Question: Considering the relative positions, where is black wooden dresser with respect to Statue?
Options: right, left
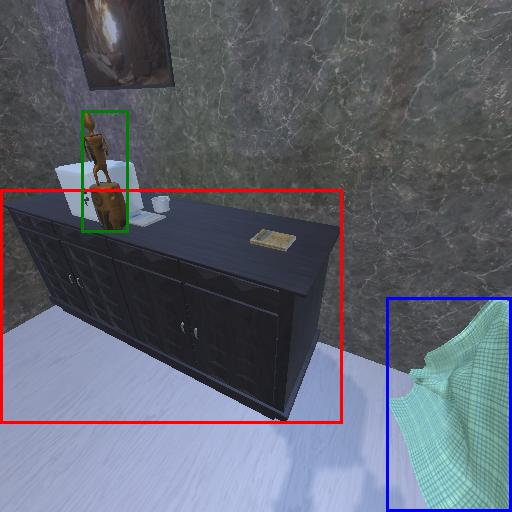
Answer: right